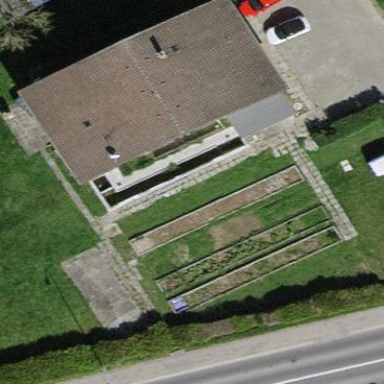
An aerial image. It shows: Detached building with gabled roof.